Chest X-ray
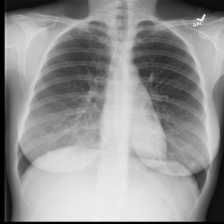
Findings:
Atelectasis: negative
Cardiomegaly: negative
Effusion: negative
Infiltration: negative
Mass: negative
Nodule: negative
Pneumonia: negative
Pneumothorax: negative
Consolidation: negative
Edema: negative
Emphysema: negative
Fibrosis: negative
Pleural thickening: negative
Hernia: negative